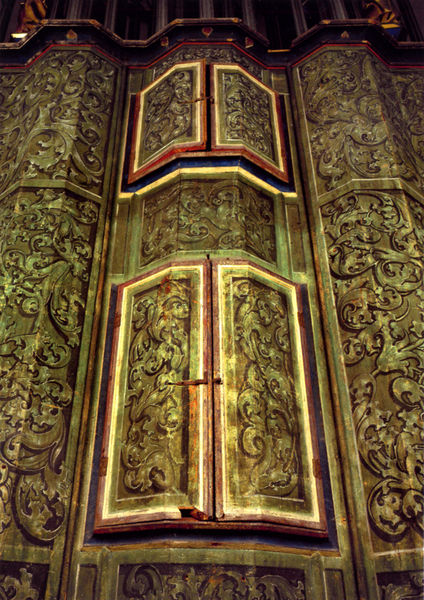
Titel: Hochaltar, Rückwand des Schreines mit Flügeltüren
Künstler: Bildschnitzer der Schnatterpeck-Werkstatt
Standort: Niederlana (Südtirol)
Institution: Pfarrkirche Mariae Himmelfahrt
Schlagwörter: blau, blätter, dunkel, flügel, schatten, gelb, grün, ocker, ausschnitt, braun, bunt, fenster, hell, holz, licht, schmuck, schwarz, tür, gebäude, rot, schloss, muster, ornament, wand, rahmen, stein, instrument, kirche, gold, decke, pflanzen, ranken, relief, holzschnitt, schrank, perspektive, türen, zwei, steil, läden, rand, verkleidung, detail, glanz, dekor, floral, ornamente, verzierung, hoch, foto, fotografie, photographie, griff, vergoldet, palast, draufsicht, schnitzerei, kasten, photo, halbrund, portal, scharniere, sims, öffnung, orgel, pforte, voluten, farbfoto, untersicht, gülden, vegetabil, reliefs, schrein, aufnahme, arabesken, verzierungen, schließe, schlüsselloch, gewellt, akantus, tabernakel, riegel, holzgeschnittzt, arabseken, ranmen